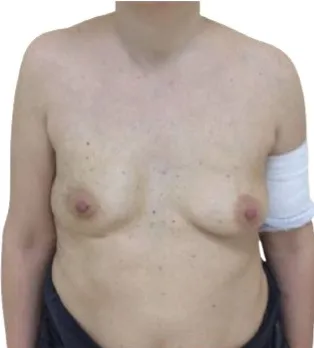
(B) Post-operative frontal view showing the result after 1 year from the right IBR.
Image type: medical_photograph (skin_photograph)